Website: home-depot
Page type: payment
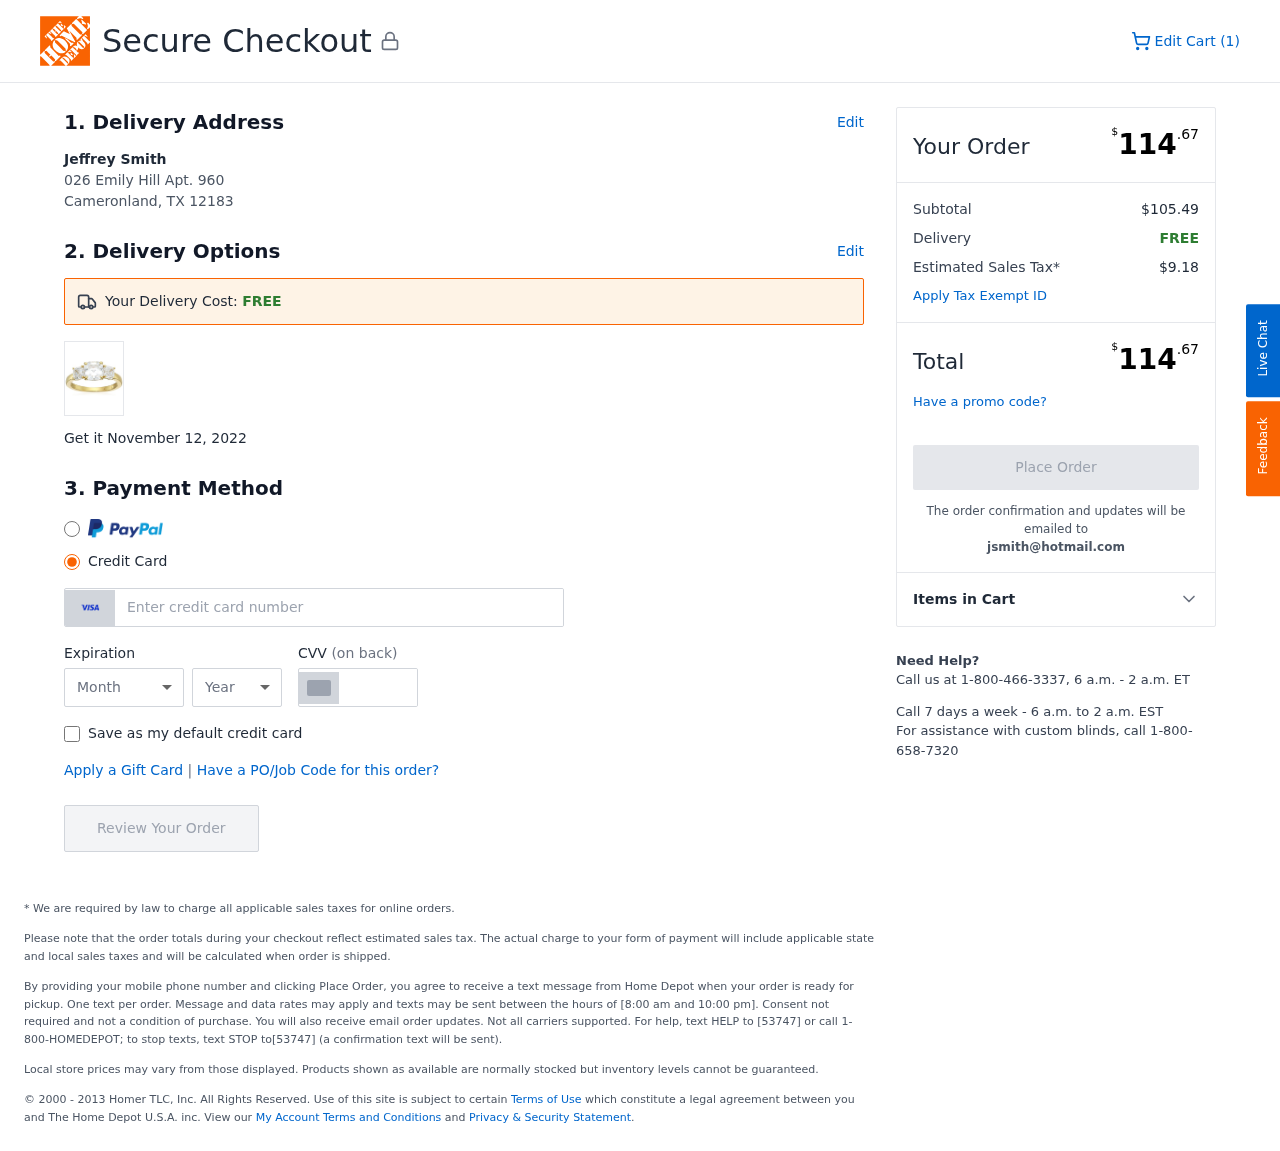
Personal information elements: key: PII_CARD_CVV
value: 425
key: PII_CARD_EXPIRY_MONTH
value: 02
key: PII_CARD_EXPIRY_YEAR
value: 28
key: PII_CARD_NUMBER
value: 4753 2300 0806 5090
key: PII_CITY_STATE_ZIP
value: Cameronland, TX 12183
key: PII_EMAIL
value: jsmith@hotmail.com
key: PII_FULLNAME
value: Jeffrey Smith
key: PII_STREET
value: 026 Emily Hill Apt. 960
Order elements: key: ORDER_NUM_ITEMS
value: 1
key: ORDER_DELIVERY_DATE
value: November 12, 2022
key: ORDER_TOTAL
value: $114.67
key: ORDER_SUBTOTAL
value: $105.49
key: ORDER_SHIPPING_COST
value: FREE
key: ORDER_TAX
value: $9.18